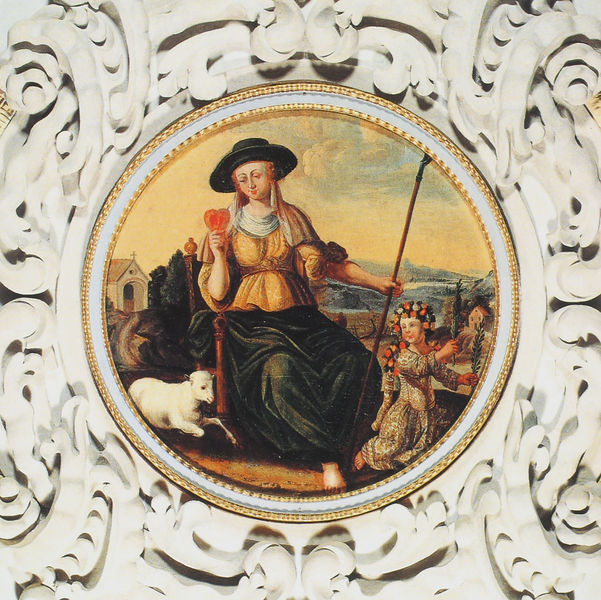
Titel: Festsaal des Klosters St. Benedikt
Künstler: Kaspar Feichtmayr
Standort: Benediktbeuern, Kloster St. Benedikt (EU - D - Bayern - Oberbayern)
Schlagwörter: berg, gemälde, himmel, wolken, gelb, landschaft, sand, blumen, frau, hut, kleid, stuhl, weiss, blüten, haus, weg, ornament, bild, zweige, kirche, kind, mutter, kreis, rund, stock, sommer, bilderrahmen, stab, berge, dorf, halstuch, wandmalerei, stuck, palmwedel, tor, rothaarig, lamm, schaf, zweig, blumenkranz, herz, hirtin, schäferin, hirt, kreiz, vigniette, vignete, vigette, jirt